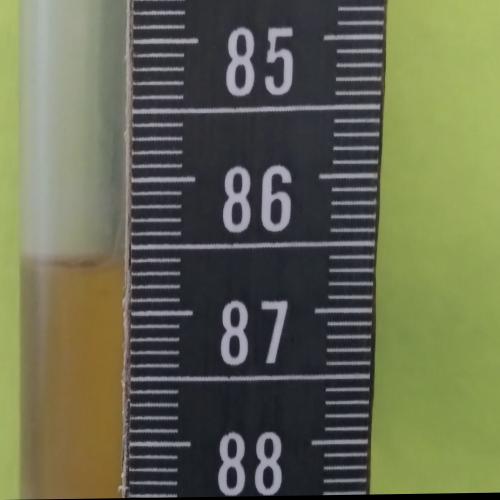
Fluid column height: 86.6 cm